Question: What does the input layer consist of in Neural Networks? What does that layer do?
A similar question is here <URL> but the answers there did not clear up my confusion.
Like the poster in the question above, I'm confused by the many contradicting things the Internet has to say about the input layer of a basic feed-forward network.
I'll skip the links to contradicting tutorials and articles and list the three possibilities that I can see. Which one (if any) is the correct one?
1. The input layer passes the data directly to the first hidden layer where the data is multiplied by the first hidden layer's weights.
2. The input layer passes the data through the activation function before passing it on. The data is then multiplied by the first hidden layer's weights.
3. The input layer has its own weights that multiply the incoming data. The input layer then passes the data through the activation function before passing it on. The data is then multiplied by the first hidden layer's weights.
Thanks!
EDIT 1: Here is an image and an example for further clarity.

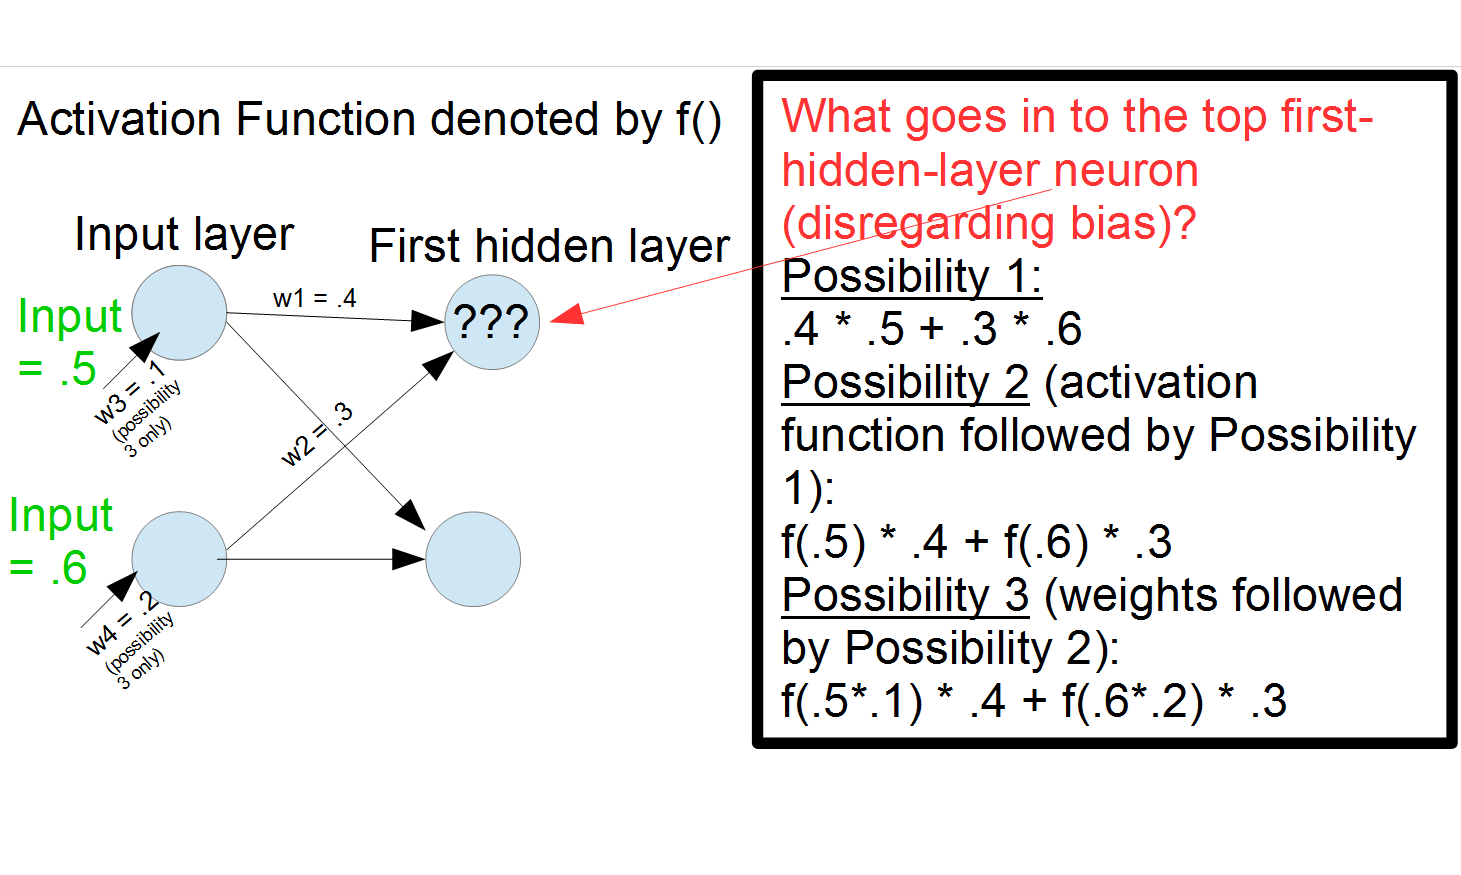
Answer: Since I gave an answer in the thread you linked I'll try my best to clear up your confusions as well.
First thing I notice is that you seem to be confused about which layer a weight belongs to. The answer is not to but . The weight in your image is the and should be referenced as such in order to avoid ambiguity within multiple layers. Again, different conventions. But stick to this one since it reflects the official math notations best (weights are referenced as w_ij indicating that a weight goes from i to j (sometimes j to i depending on the author)).
Let me also start by saying that natural speech and graphs are ambiguous and the best way to approach things is . It's plain and clear ...although most of us may have a bad relation with it :)
That being said let's start with an image anyway (this is a single layer perceptron, just pretend the next layer is actually a hidden layer it makes no difference):
<URL>
This image is clearer for beginners since it breaks up the process of activating a single neuron into all its components:
- The inputs and weights (between inp and hid layer) are combined and summed. This is the linear combination <URL>.
So the whole process of getting the value for each hidden neuron h_j can be summed up with the simple formula:
<URL>
- - - -
This is done with all neurons h_j and then repeated for the next layer.
So actually none of your options are 100% correct or complete. 1.) is phrased correctly but incomplete.
Edit: The correct possibility in your image is #1:
<URL>
(Weights only have 2 indices as said, units have 1 index. w_ij is the weight from unit x_i to h_j)